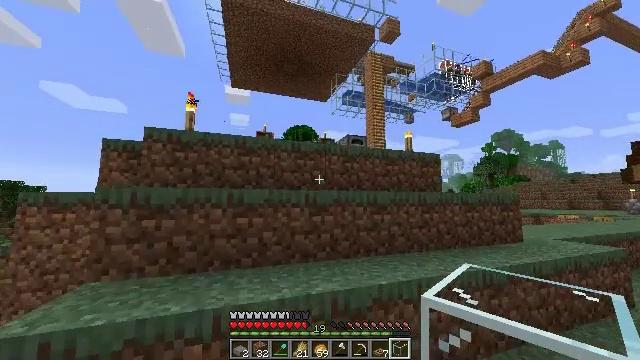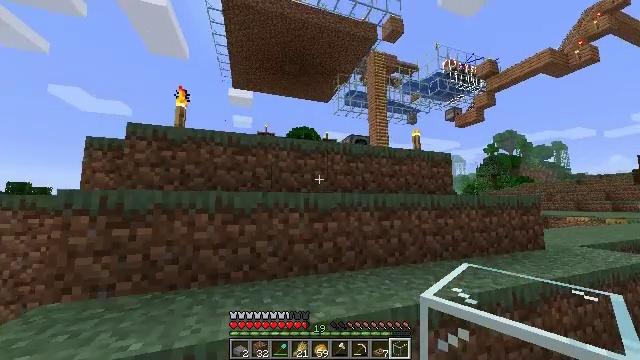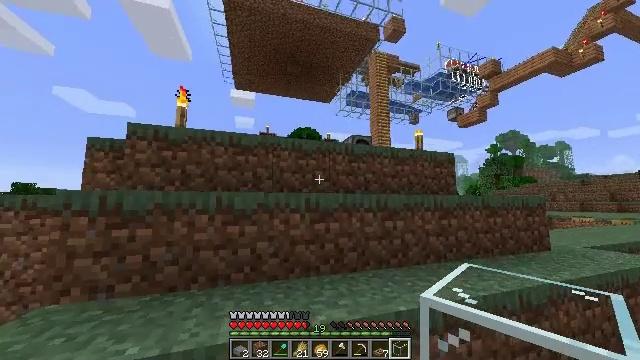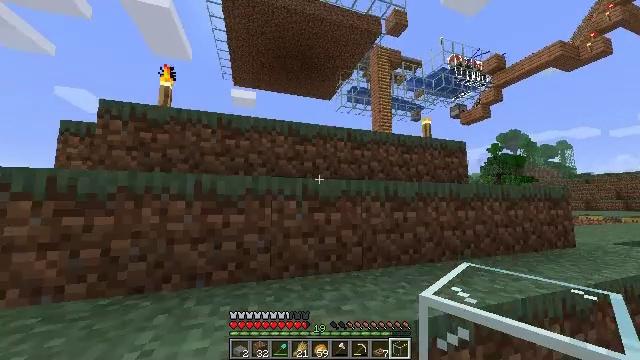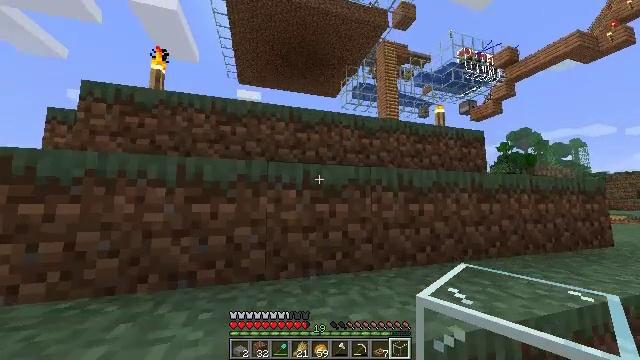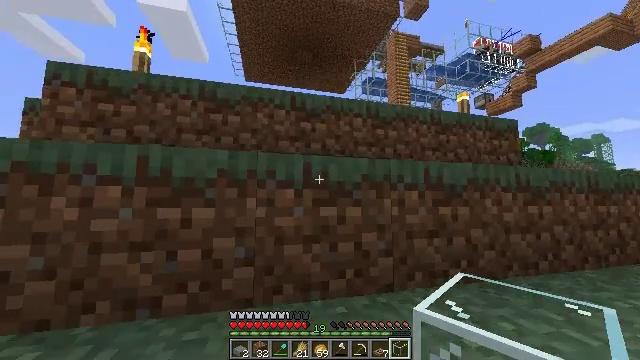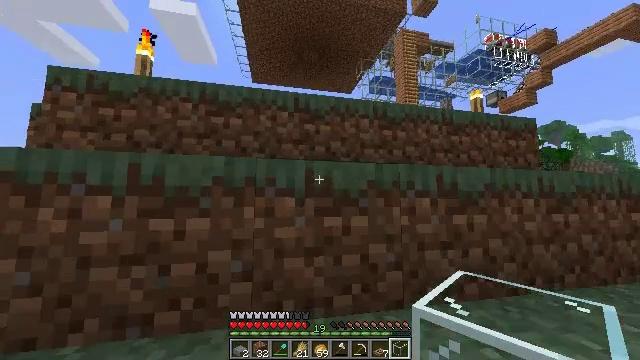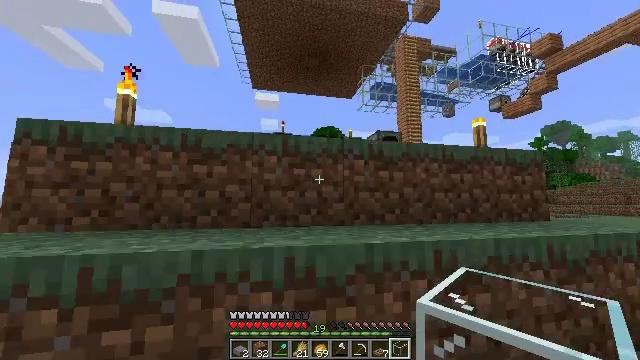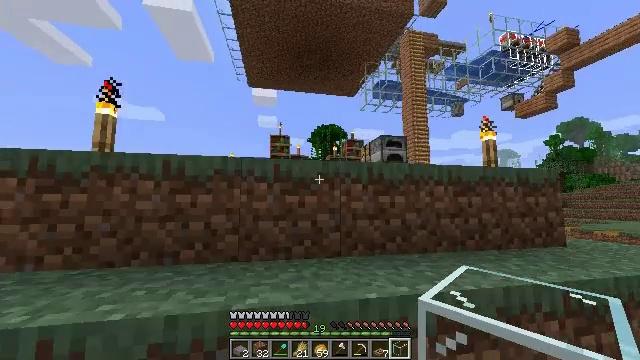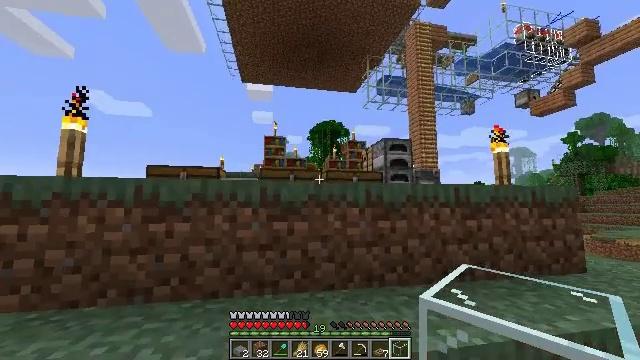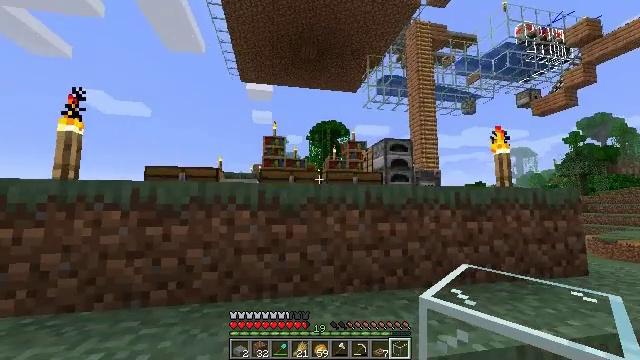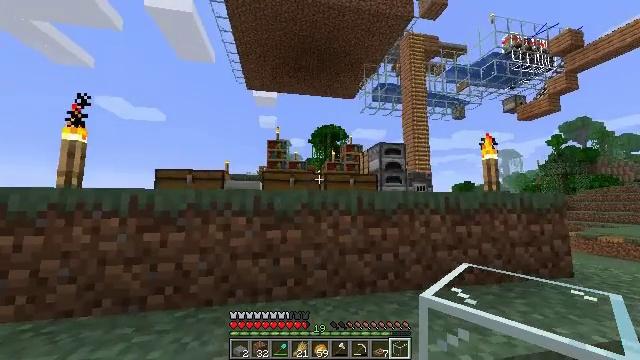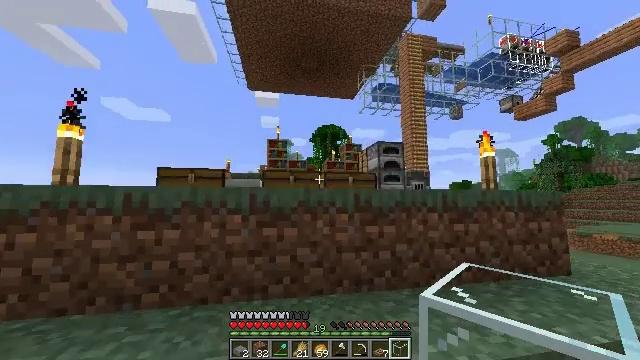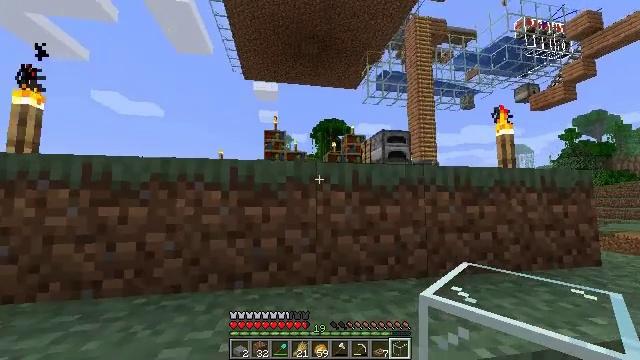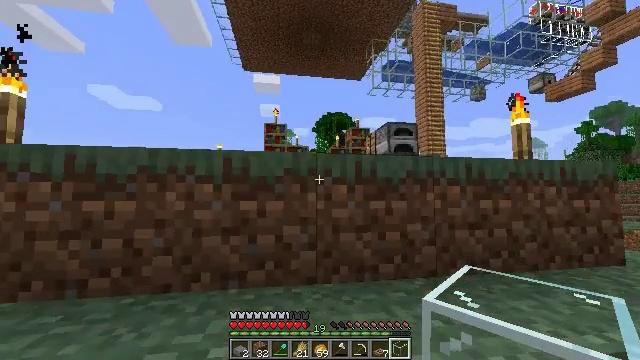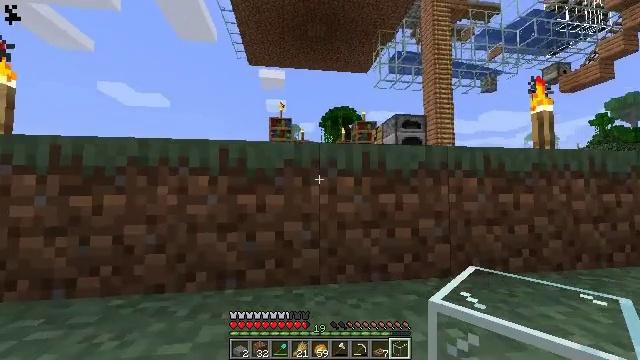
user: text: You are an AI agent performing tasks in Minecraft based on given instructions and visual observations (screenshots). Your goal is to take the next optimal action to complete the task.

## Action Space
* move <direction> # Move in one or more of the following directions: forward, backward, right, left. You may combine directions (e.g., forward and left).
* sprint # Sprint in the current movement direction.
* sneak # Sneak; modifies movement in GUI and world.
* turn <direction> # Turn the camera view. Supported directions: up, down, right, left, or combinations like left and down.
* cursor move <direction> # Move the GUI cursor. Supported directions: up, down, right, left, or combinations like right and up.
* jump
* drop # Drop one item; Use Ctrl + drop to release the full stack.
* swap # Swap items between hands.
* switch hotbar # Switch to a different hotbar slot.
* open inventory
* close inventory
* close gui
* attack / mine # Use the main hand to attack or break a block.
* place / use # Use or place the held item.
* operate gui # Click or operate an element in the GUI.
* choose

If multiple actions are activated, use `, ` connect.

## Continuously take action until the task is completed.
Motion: motion action
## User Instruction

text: Use the crafting table to create a jungle sign.
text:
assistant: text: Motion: move forward, jump
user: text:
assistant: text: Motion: move forward, jump
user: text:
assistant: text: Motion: move forward, jump
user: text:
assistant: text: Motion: move forward, turn left, jump
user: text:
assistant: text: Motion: move forward, turn left, jump
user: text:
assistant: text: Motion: move forward, sprint, turn left, jump
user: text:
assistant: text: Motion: move forward, sprint, jump
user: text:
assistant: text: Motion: move forward, sprint, jump
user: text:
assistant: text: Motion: move forward, sprint, jump
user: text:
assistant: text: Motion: move forward, jump
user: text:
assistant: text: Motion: move forward, jump
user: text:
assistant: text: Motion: move forward, jump
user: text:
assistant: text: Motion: move forward, jump
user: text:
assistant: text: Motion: move forward, jump
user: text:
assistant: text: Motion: move forward, sprint, turn left and down, jump
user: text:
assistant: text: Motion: move forward, sprint, turn left and down, jump
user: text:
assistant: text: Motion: move forward, sprint, turn left, jump
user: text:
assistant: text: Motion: move forward, sprint, jump
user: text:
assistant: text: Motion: move forward, jump
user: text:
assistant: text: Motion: move forward, jump
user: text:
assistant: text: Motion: move forward, jump
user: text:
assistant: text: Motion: move forward, turn left and down, jump
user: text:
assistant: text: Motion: move forward, turn left and down, jump
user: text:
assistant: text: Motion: move forward, turn left and down, jump
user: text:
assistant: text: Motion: move forward, sprint, turn left and down, jump
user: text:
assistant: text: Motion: move forward, sprint, turn left, jump
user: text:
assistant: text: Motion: move forward, sprint, jump
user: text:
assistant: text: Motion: move forward, sprint, jump
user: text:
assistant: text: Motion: move forward, jump
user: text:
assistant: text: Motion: move forward, jump